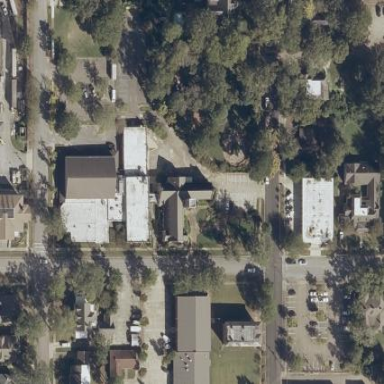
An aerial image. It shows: Building that serves as place of worship.